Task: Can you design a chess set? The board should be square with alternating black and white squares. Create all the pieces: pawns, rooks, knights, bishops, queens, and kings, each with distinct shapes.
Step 1768:
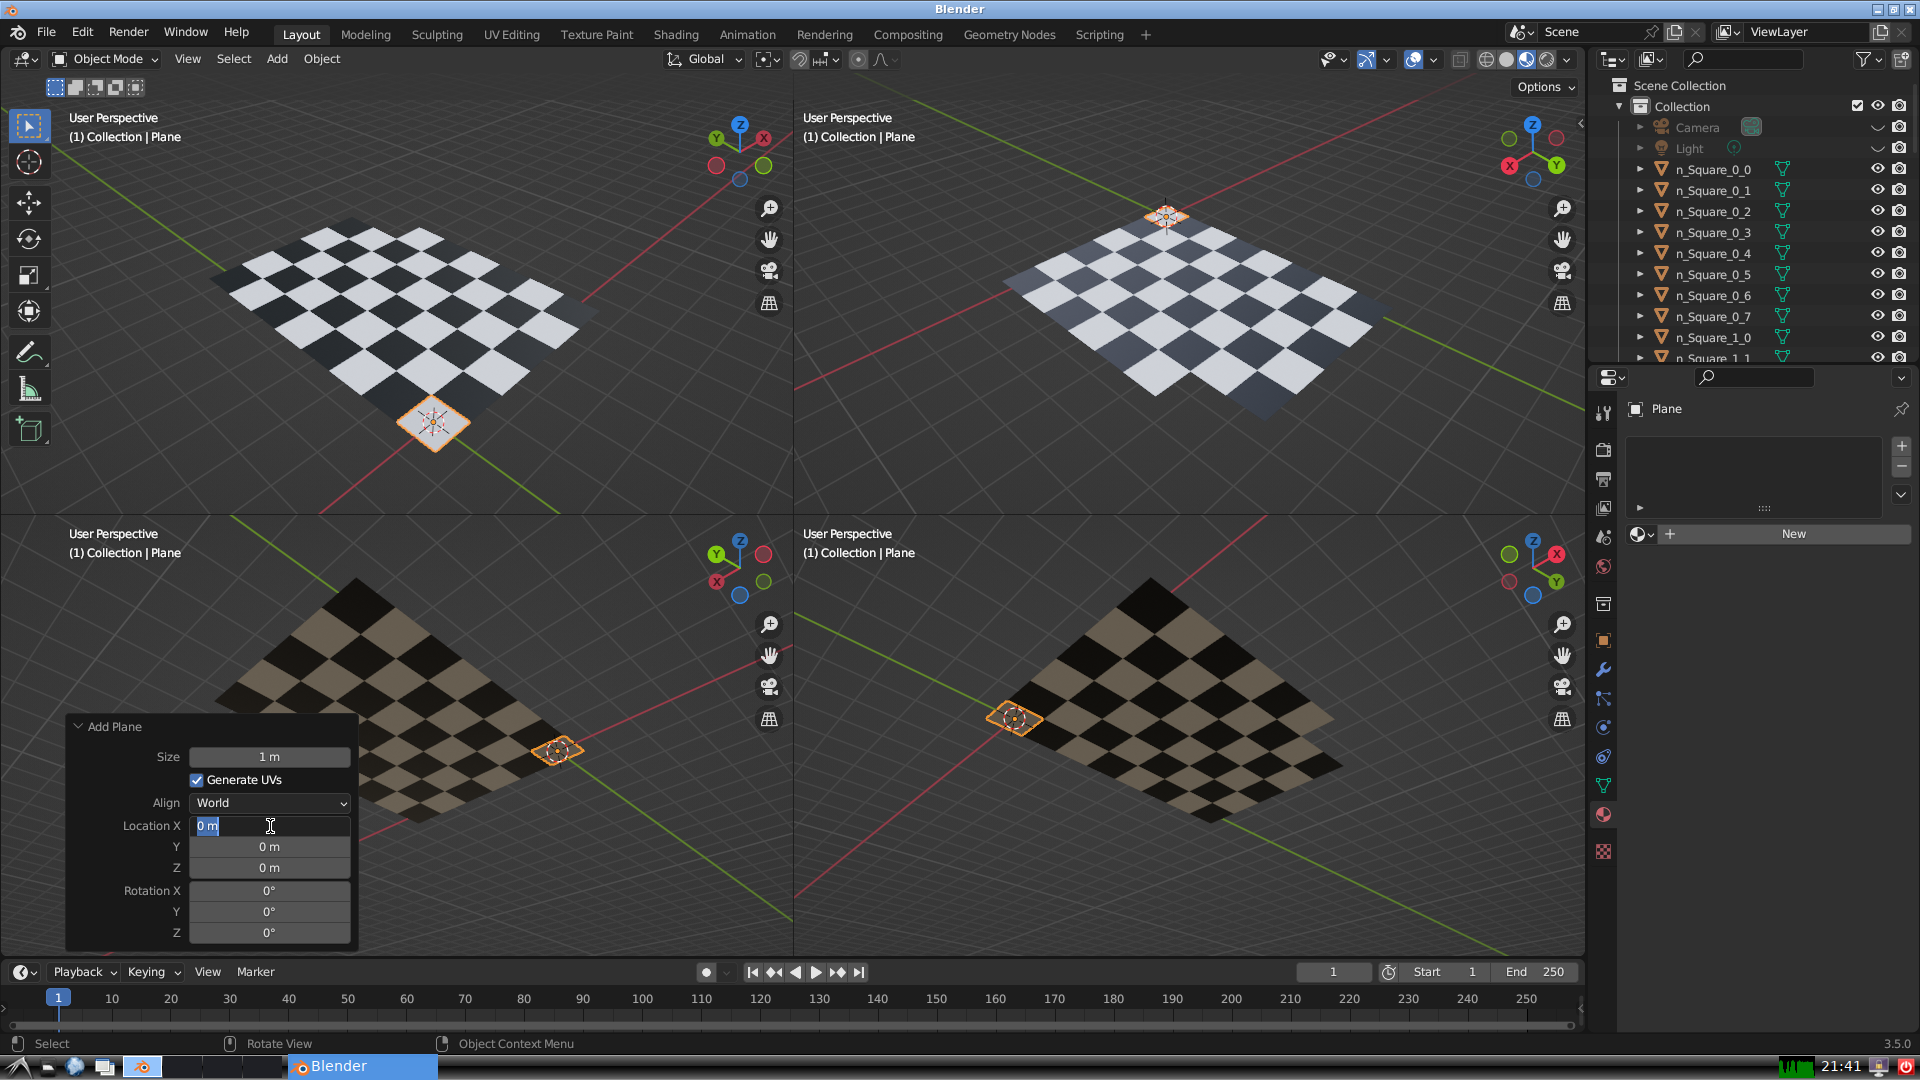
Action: input_text: 5.0